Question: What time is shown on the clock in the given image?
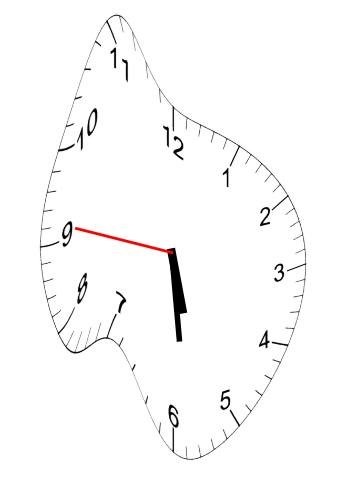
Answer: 05:28:46